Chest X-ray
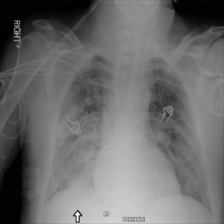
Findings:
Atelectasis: negative
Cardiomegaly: negative
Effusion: negative
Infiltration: negative
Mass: negative
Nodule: negative
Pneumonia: negative
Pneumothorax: negative
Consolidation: negative
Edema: negative
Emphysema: negative
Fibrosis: negative
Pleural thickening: negative
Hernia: negative